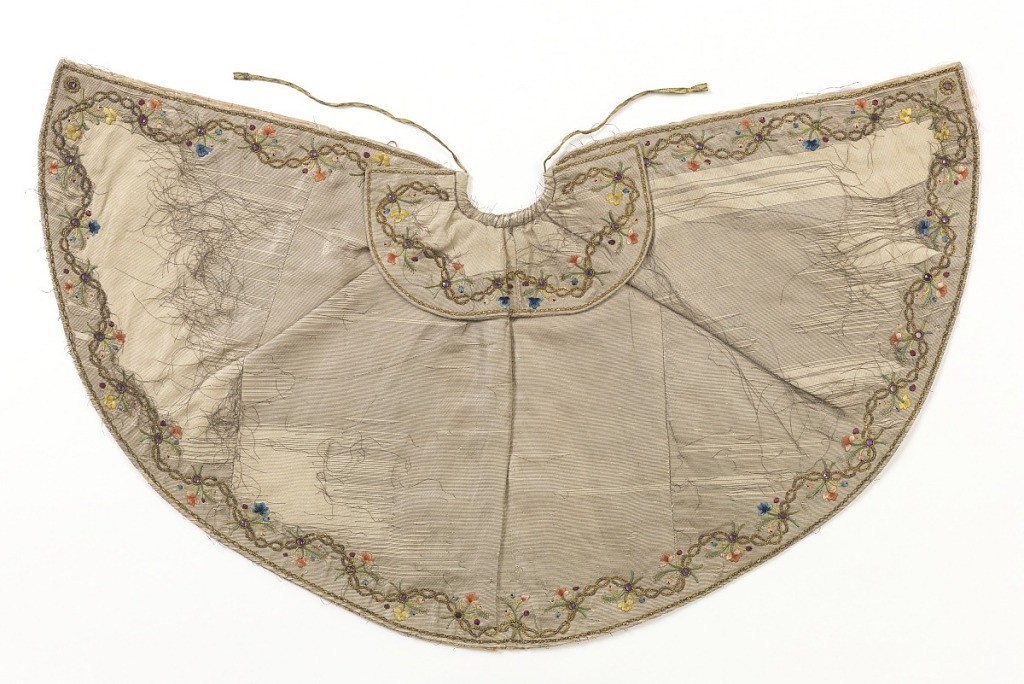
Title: Cape for an ecclesiastical figurine
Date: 1750–99
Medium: silk, metallic yarns Technique: embroidered; satin lining
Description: Small cape for an ecclesiatic figure, the "Bambino". Silver metal cloth with foundation of white silk. Small floral sprays of polychrome silk set into a winding chain of gold sequins and imiation amethysts. Lined with pink satin.